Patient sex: M
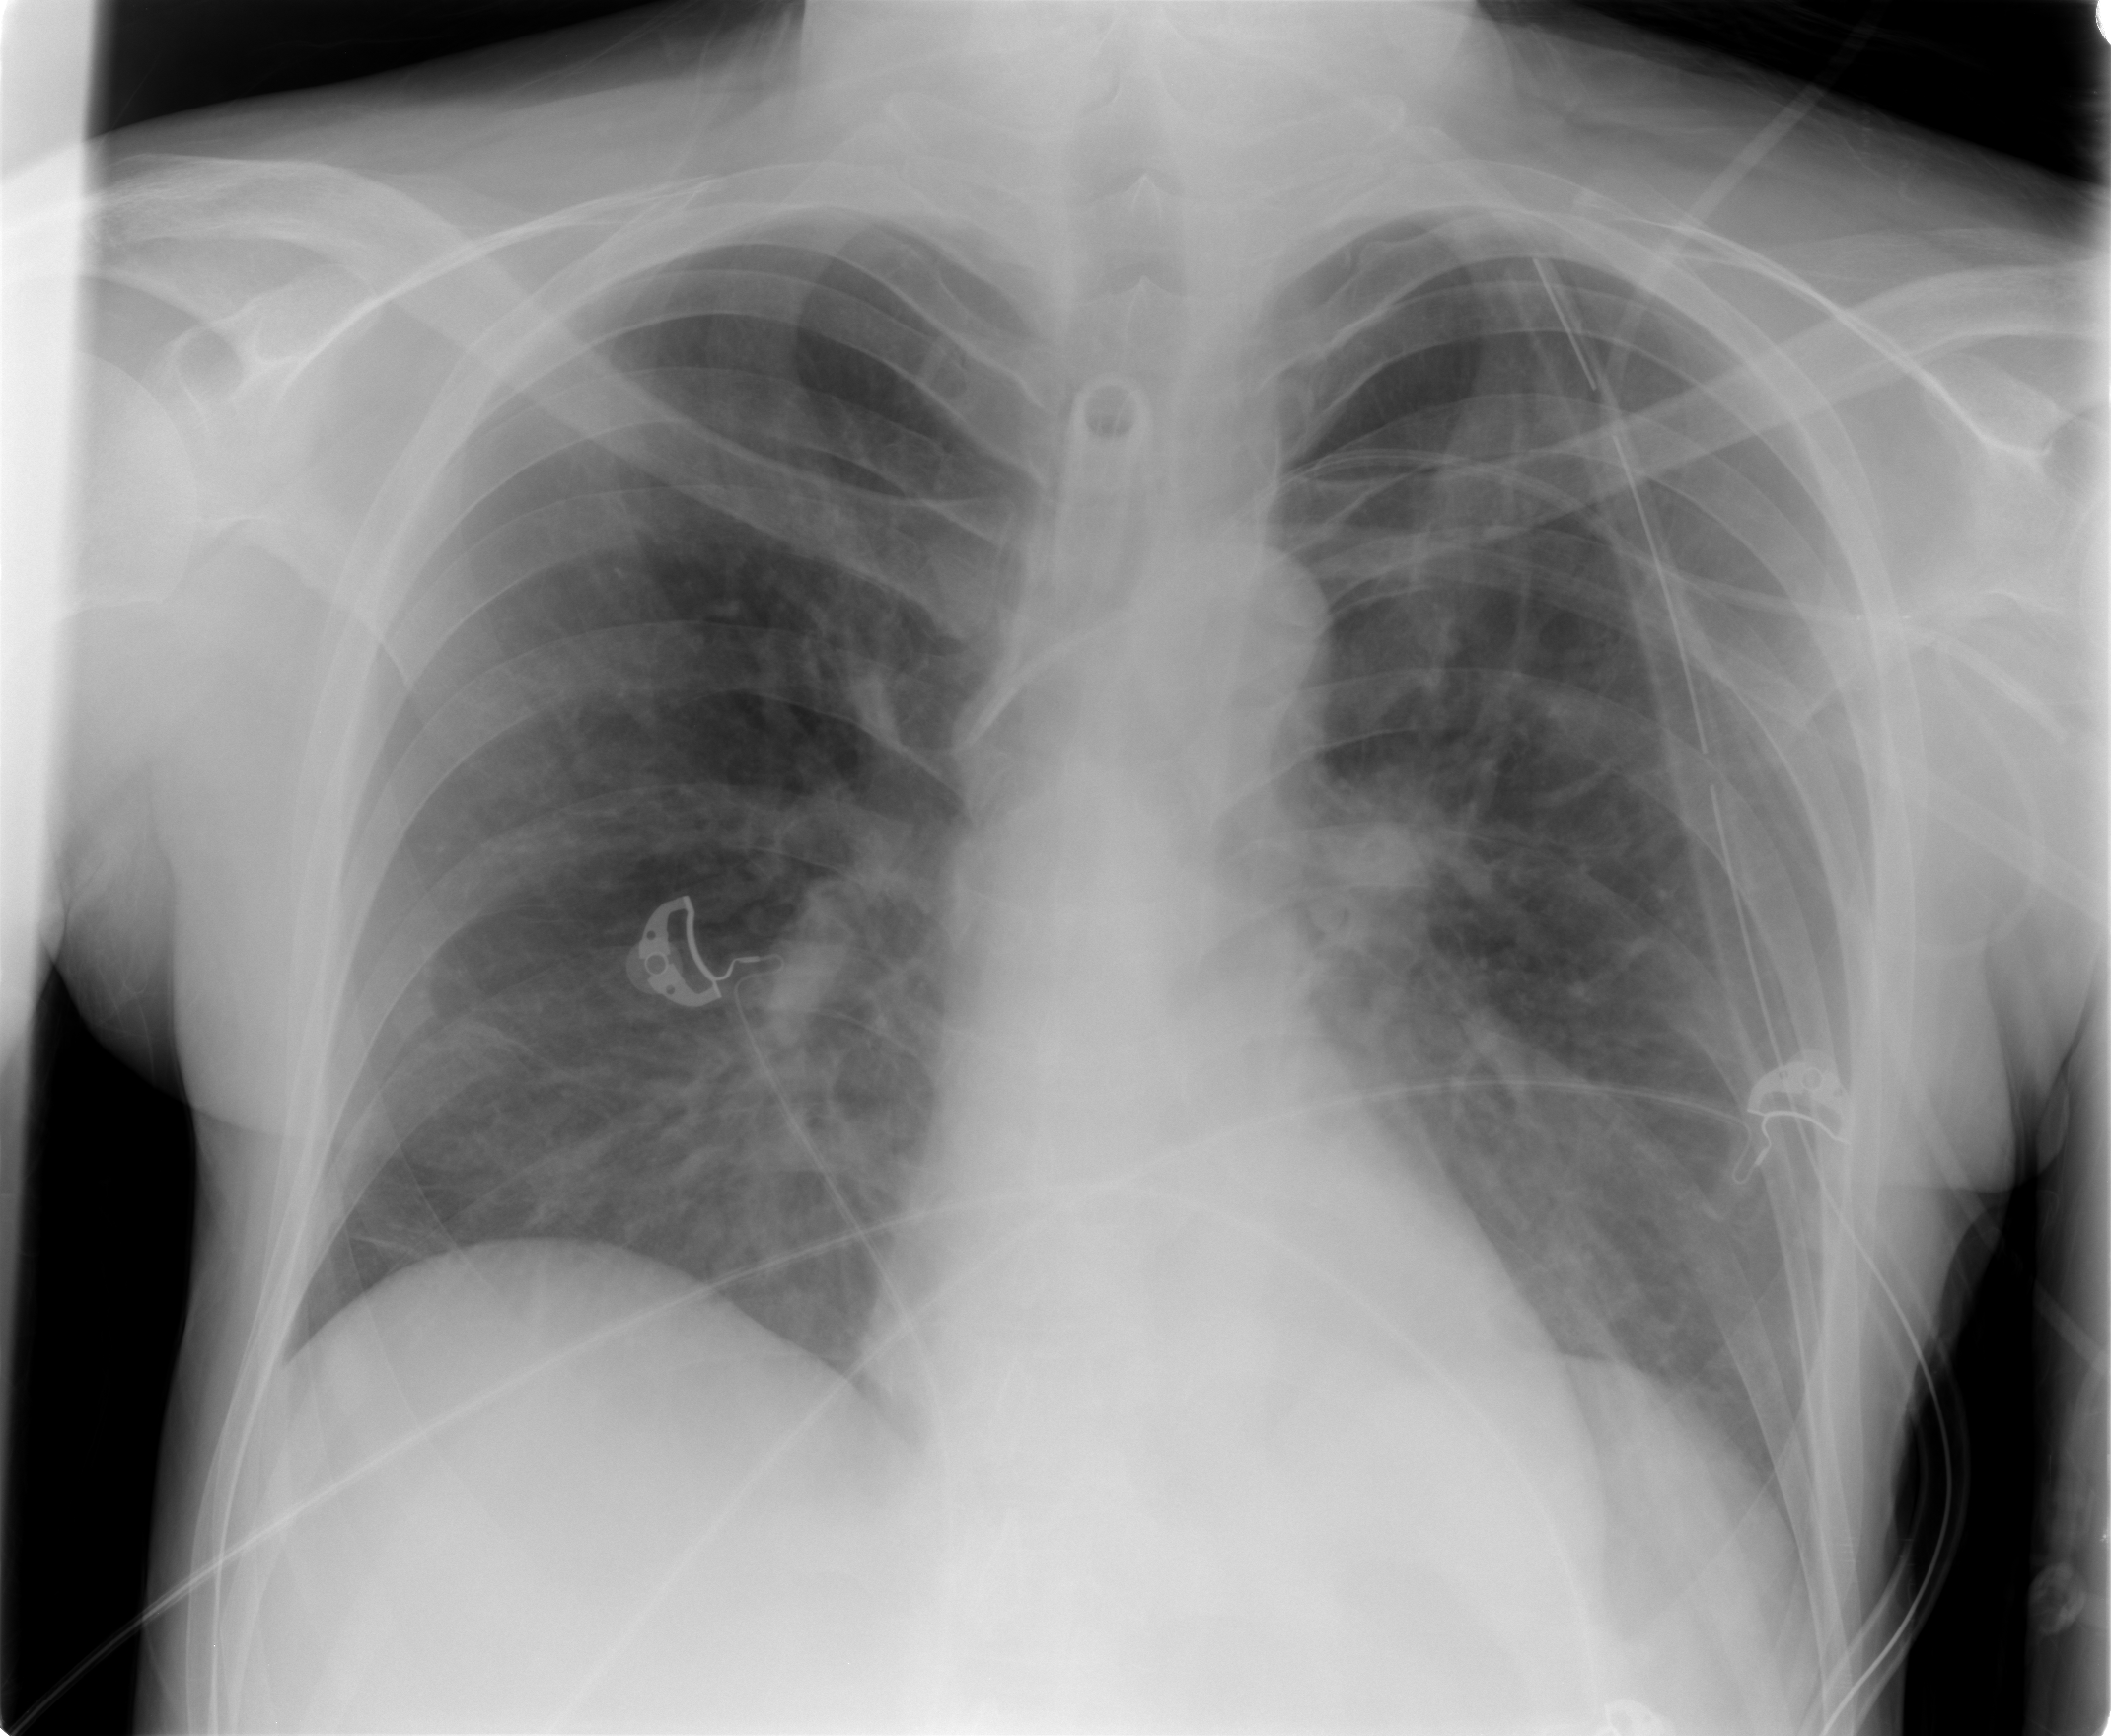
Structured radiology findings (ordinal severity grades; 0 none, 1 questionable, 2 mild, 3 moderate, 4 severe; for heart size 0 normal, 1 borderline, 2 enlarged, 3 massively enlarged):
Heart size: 0
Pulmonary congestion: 2
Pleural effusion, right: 0
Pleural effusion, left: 0
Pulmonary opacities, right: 0
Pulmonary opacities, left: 0
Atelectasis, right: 2
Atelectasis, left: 2